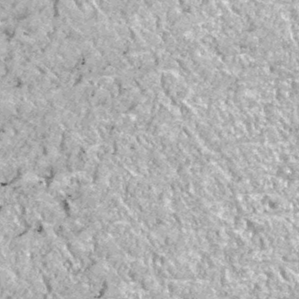
Label: frost